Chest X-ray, PA view. Patient: 23 years old, sex M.
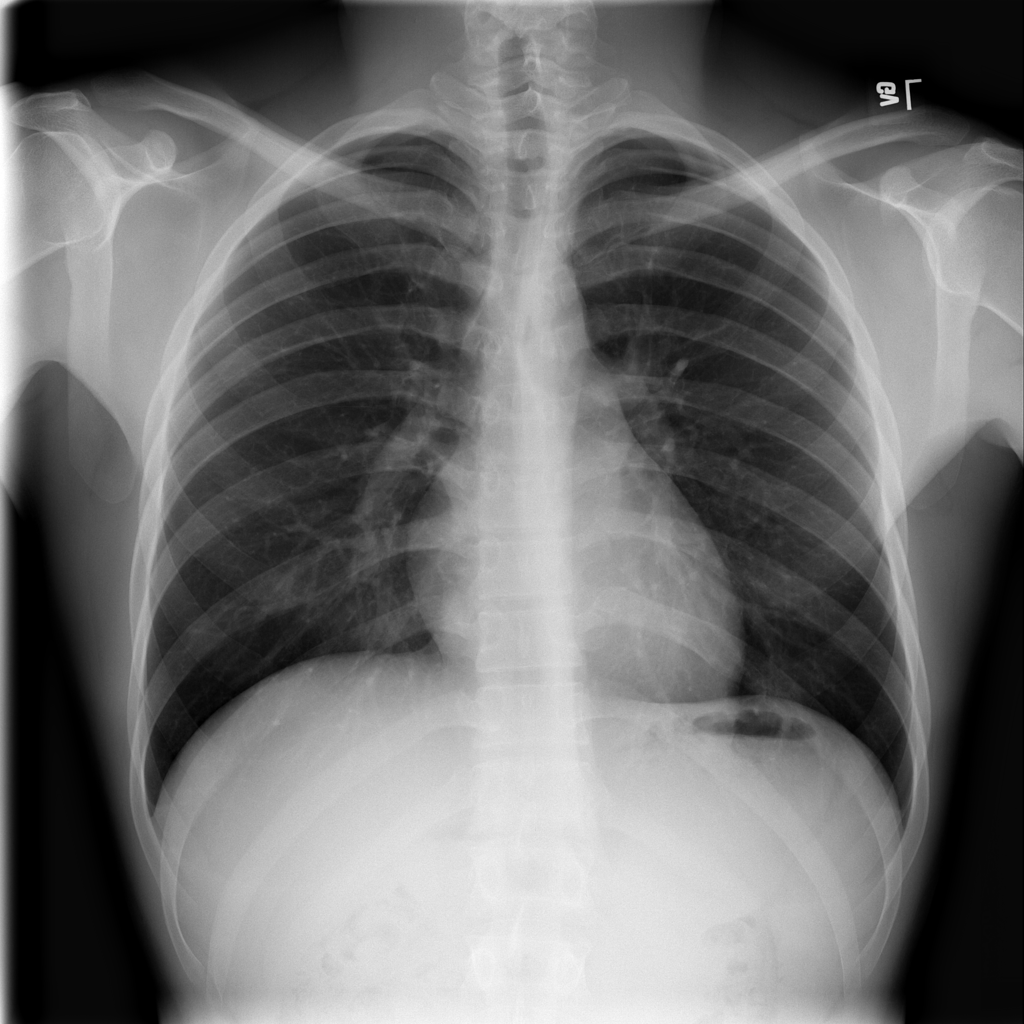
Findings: No Finding